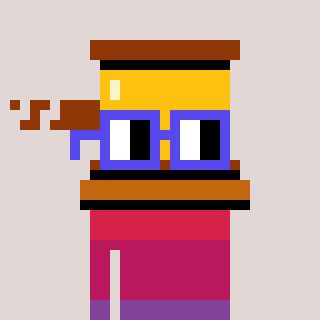
a pixel art character with square blue glasses, a gavel-shaped head and a green-colored body on a warm background